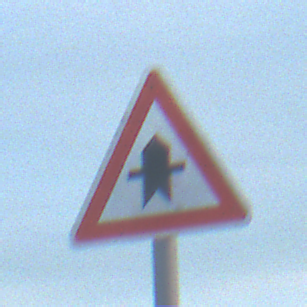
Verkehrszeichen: Vorfahrt
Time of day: SunriseSunset
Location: Outdoor (Beach)
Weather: PartlyCloudy
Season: NotSpecified
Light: Natural